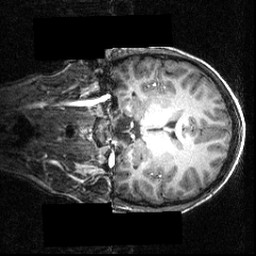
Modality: T1w
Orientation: coronal
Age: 16
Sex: male
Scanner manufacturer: siemens
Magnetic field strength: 3.951 T
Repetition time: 1.5 s
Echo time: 0.00335 s